Field crop: tomato
Growth stage: 1
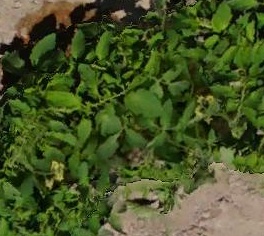
Species: tomato